Question: How to make two imageViews and ask user to select one of them (for example ) as gender and on selection the imageView changes its background and if clicked again it returns to normal background
like this ImageViews:

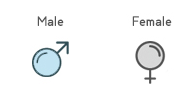
Answer: I'm sure there's a better way, but this is the most basic approach. Here's MainActivity:
'''
public class MainActivity extends AppCompatActivity {
private boolean mMaleImgClicked, mFemaleImgClicked;
@Override
protected void onCreate(Bundle savedInstanceState) {
super.onCreate(savedInstanceState);
setContentView(R.layout.activity_main);
final ImageView maleImg = (ImageView) findViewById(R.id.male_imageview);
final ImageView femaleImg = (ImageView) findViewById(R.id.female_imageview);
maleImg.setOnClickListener(new View.OnClickListener() {
@Override
public void onClick(View v) {
if (!mMaleImgClicked) {
maleImg.setImageResource(R.drawable.female_image);
mMaleImgClicked = true;
} else {
maleImg.setImageResource(R.drawable.male_image);
mMaleImgClicked = false;
}
}
});
femaleImg.setOnClickListener(new View.OnClickListener() {
@Override
public void onClick(View v) {
if (!mFemaleImgClicked) {
femaleImg.setImageResource(R.drawable.male_image);
mFemaleImgClicked = true;
} else {
femaleImg.setImageResource(R.drawable.female_image);
mFemaleImgClicked = false;
}
}
});
}
}
'''
... and activity_main:
'''
<?xml version="1.0" encoding="utf-8"?>
<LinearLayout xmlns:android="http://schemas.android.com/apk/res/android"
android:orientation="horizontal"
android:layout_width="match_parent"
android:layout_height="match_parent" >
<ImageView
android:id="@+id/male_imageview"
android:src="@drawable/male_image"
android:layout_gravity="center_vertical"
android:layout_weight="1"
android:layout_width="0dp"
android:layout_height="wrap_content" />
<ImageView
android:id="@+id/female_imageview"
android:src="@drawable/female_image"
android:layout_gravity="center_vertical"
android:layout_weight="1"
android:layout_width="0dp"
android:layout_height="wrap_content" />
</LinearLayout>
'''